Question: I want to place a line at one level (e.g., 0) in the 'colorbar' of a 'contourf' plot with 'matplotlib'.
With the following code, I can do it but not all the properties of the 'contour' lines are conserved (i.e., the color and width of the line are correct, but I can't have it dotted in the colorbar).
Any idea of how to have a dotted line corresponding to a desired level in the colorbar?
'''
import matplotlib.pyplot as plt
import numpy
x=y=range(10)
z=numpy.random.normal(0,2,size=(10,10))
surfplot=plt.contourf(x,y,z, cmap=plt.cm.binary_r)
cont=plt.contour(surfplot, levels=[0], colors='r', linewidths=5, linestyles=':')
cbar=plt.colorbar(surfplot)
cbar.add_lines(cont)
plt.show()
'''

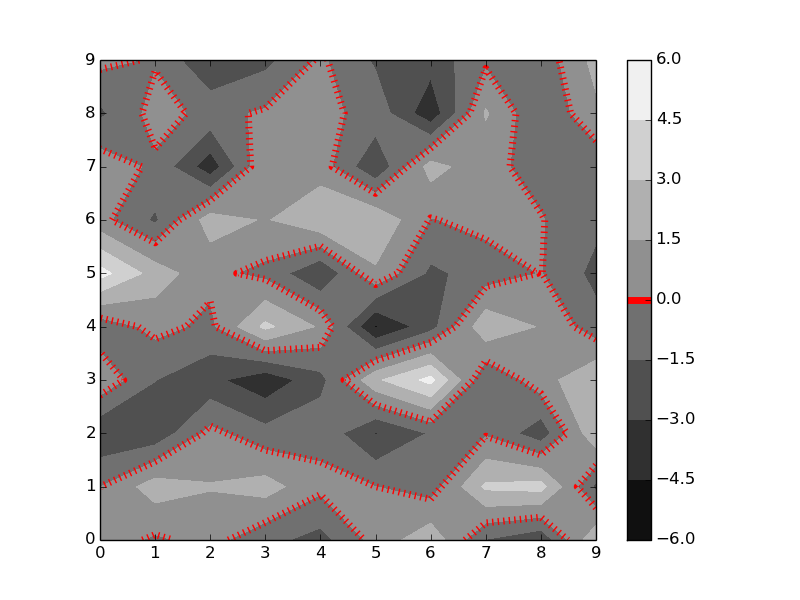
Answer: You could plot a horizontal line on your color bar directly.
'''
cax = cbar.ax
cax.hlines(0.5, 0, 1, colors = 'r', linewidth = 10, linestyles = ':')
'''

You'll have to calculate the y-coordinate of the line based on the data and the coloramp.